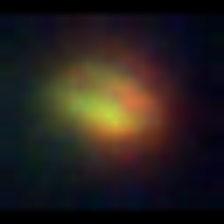
Taxon: NanoPlankton
Group: Other